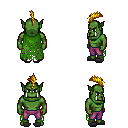
a pixel art fantasy rpg character, male body template, orc, green skin, green tattered cape, magenta pants, blonde mohawk hairstyle, gray slippers, four views (front, back, left, right), 2x2 character sprite sheet, small pixel art, hard edges, no anti-aliasing